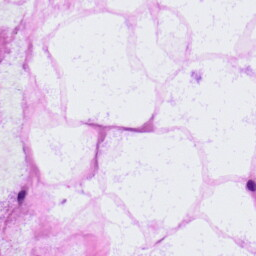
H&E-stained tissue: LymphNode